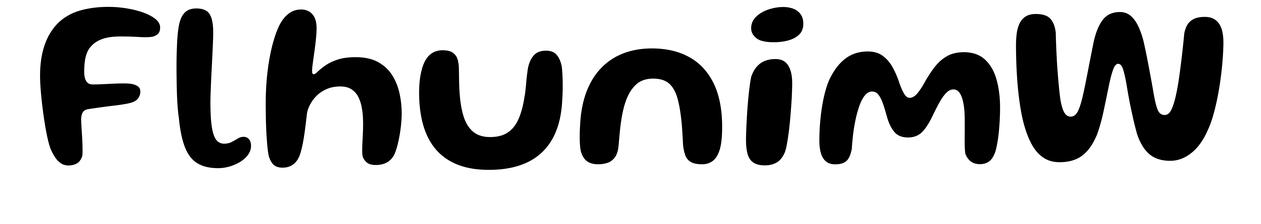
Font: Gluten_Medium